Interaction volume radius: 5 \u00c5
Interaction volume height: 20 \u00c5
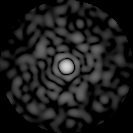
Disorder parameter: 0.8223